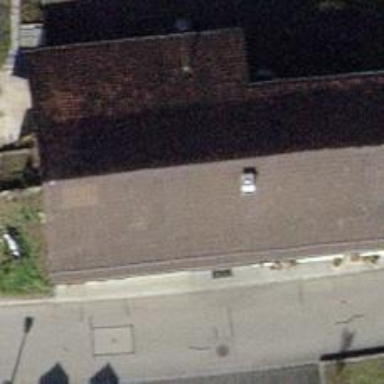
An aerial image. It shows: Farm building with gabled roof.